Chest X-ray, PA view. Patient: 17 years old, sex M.
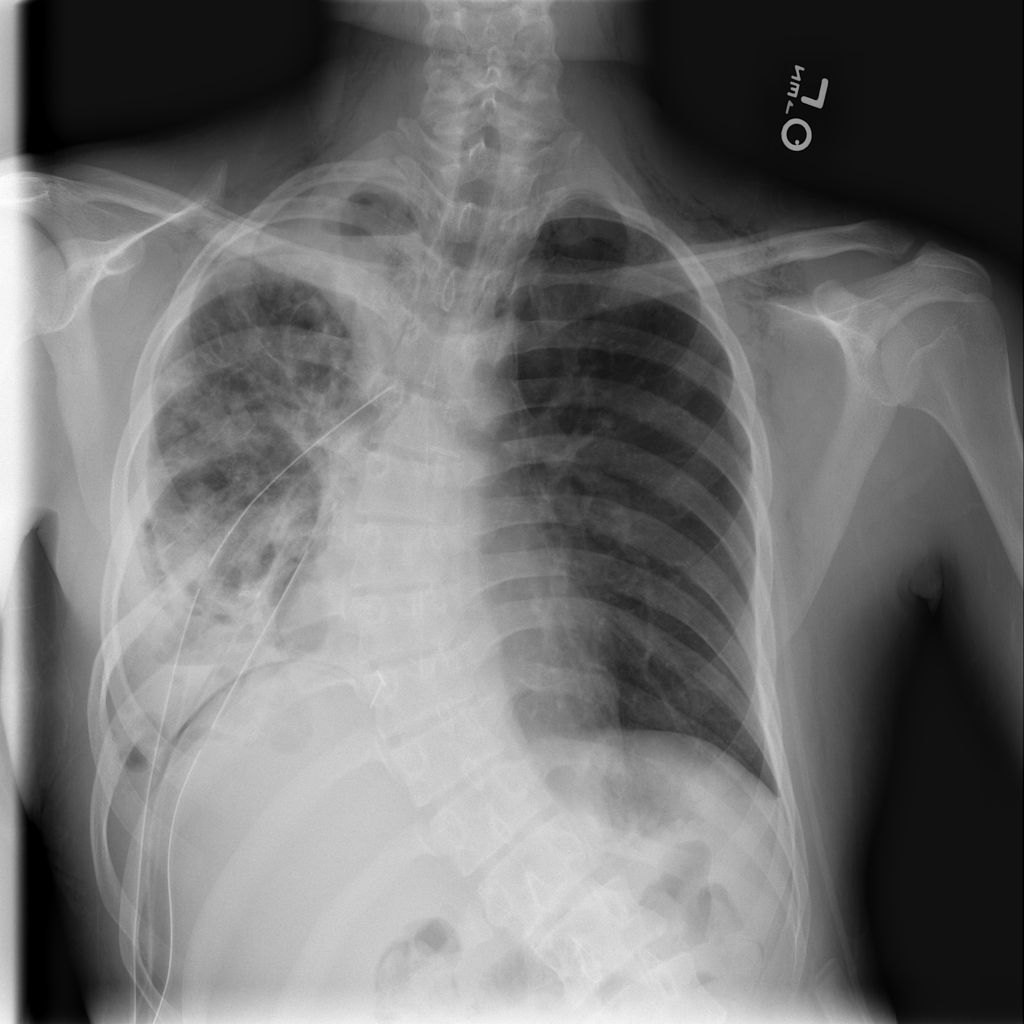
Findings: Mass